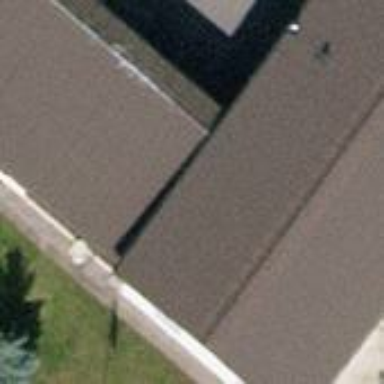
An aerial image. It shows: View of roof of building.